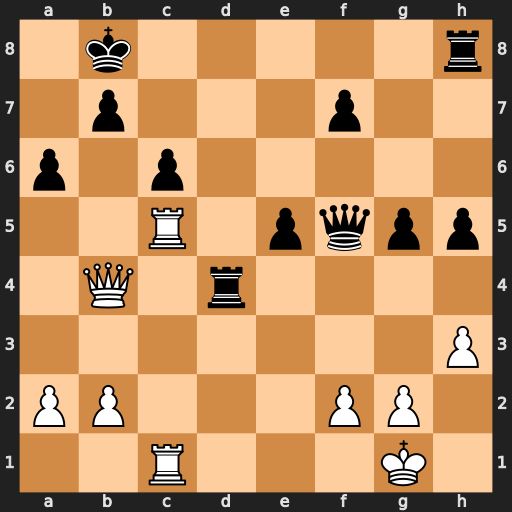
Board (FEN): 1k5r/1p3p2/p1p5/2R1pqpp/1Q1r4/7P/PP3PP1/2R3K1
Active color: w
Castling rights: -
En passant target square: -
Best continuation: Qxd4 exd4 Rxf5